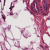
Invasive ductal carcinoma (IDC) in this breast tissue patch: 0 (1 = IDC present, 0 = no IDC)